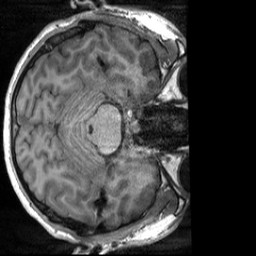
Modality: T1w
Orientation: axial
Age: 22
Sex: male
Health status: healthy
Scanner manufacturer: siemens
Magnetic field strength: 3 T
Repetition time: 2 s
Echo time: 0.00232 s